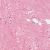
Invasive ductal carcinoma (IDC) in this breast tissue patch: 0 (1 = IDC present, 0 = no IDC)